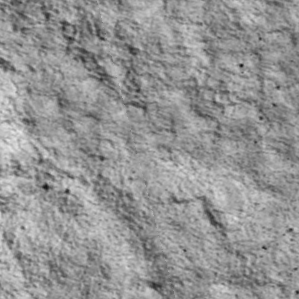
Label: non_frost